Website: home-depot
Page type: account-selection
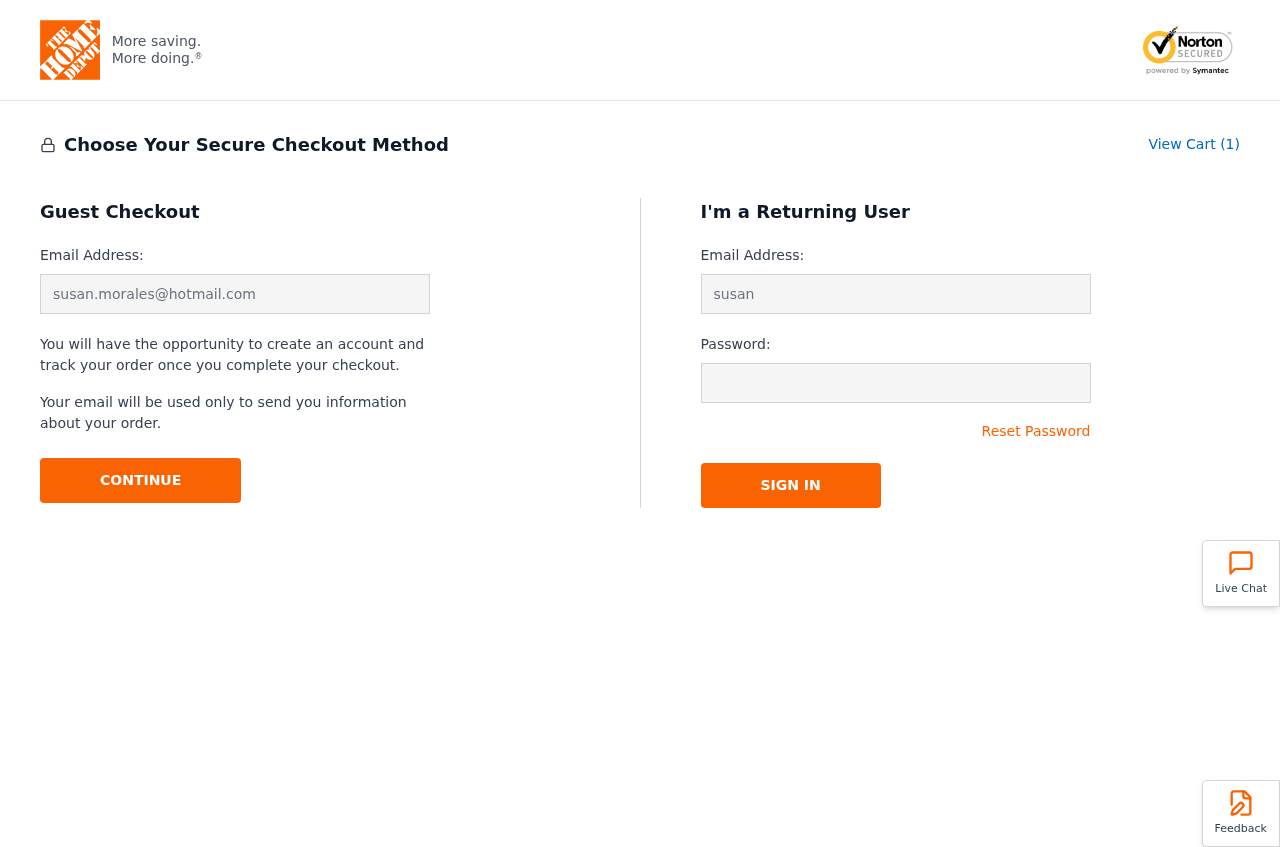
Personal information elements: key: PII_EMAIL
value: susan.morales@hotmail.com
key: PII_LOGIN_USERNAME
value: susan_morales
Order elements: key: ORDER_NUM_ITEMS
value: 1